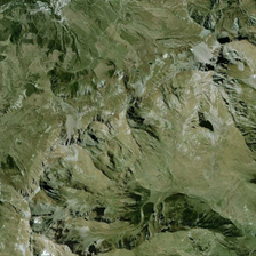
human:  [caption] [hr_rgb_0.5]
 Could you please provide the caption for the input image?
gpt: the crests are lush and green.

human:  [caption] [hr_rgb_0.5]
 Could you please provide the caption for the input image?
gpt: The ridge is lush.

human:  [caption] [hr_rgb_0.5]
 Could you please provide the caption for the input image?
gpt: The tail is green.

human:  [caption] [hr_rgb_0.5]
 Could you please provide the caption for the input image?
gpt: The grooves are lush and green.

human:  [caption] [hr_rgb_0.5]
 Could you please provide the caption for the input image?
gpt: the crests are lush and green.